Interaction volume radius: 5 \u00c5
Interaction volume height: 20 \u00c5
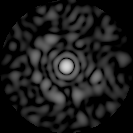
Disorder parameter: 0.8157